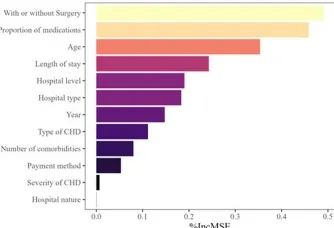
Analysis of the importance of factors influencing inpatient costs for patients with CHD. (B) Ranking of the importance of factors influencing daily inpatient costs for patients with CHD.
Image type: chart (chart)